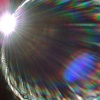
Label: sunburn